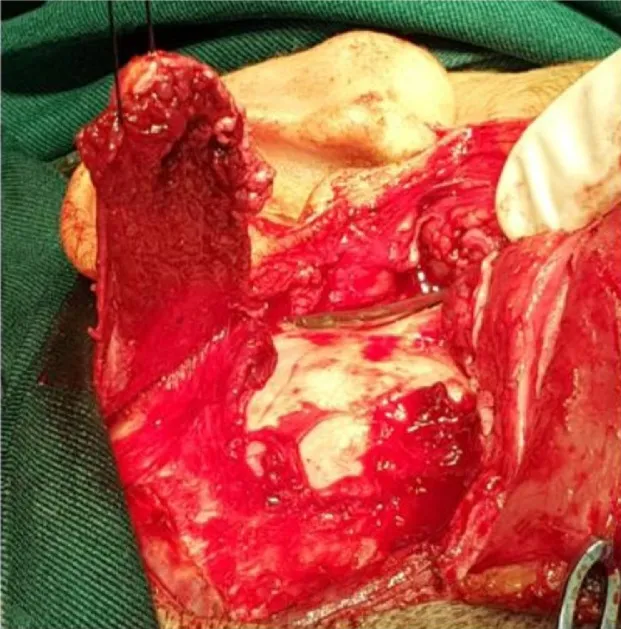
Temporalis muscle flap.
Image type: medical_photograph (other_medical_photograph)